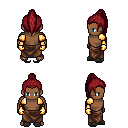
a pixel art fantasy rpg character, male body template, human, dark skin, gold arm armor, robe skirt, brunette long topknot hairstyle, gold gloves, gray slippers, four views (front, back, left, right), 2x2 character sprite sheet, small pixel art, hard edges, no anti-aliasing